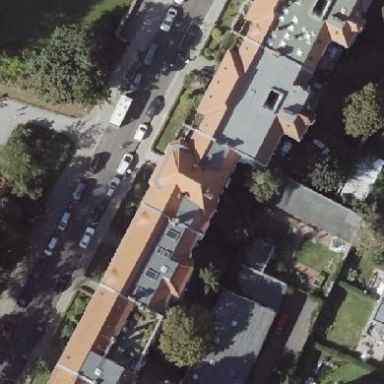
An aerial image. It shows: Unique apartment building with double saltbox roof shape.